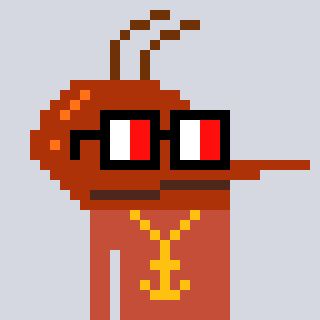
a pixel art character with square glasses with black frames and red eyes, a mosquito-shaped head and a rust-colored body on a cool background